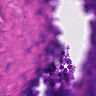
Metastatic tissue present: no